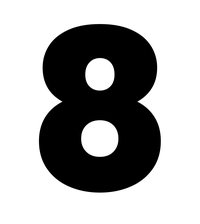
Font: Poppins-ExtraBold